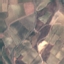
Land use / land cover class: PermanentCrop